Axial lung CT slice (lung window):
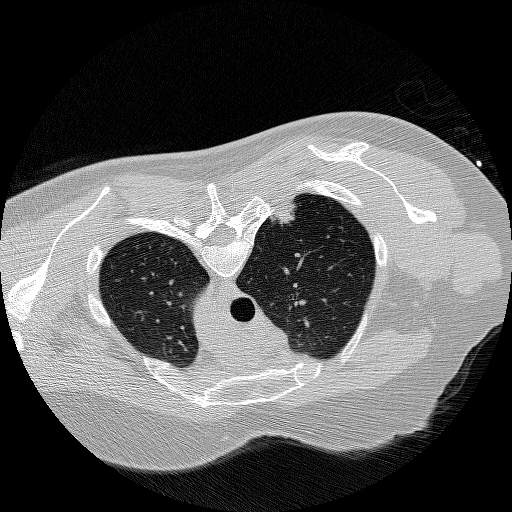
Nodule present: yes
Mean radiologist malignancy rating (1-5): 5